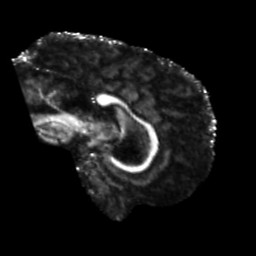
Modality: FA
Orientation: sagittal
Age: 54
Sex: male
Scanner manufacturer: siemens
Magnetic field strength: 3 T
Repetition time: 5.25 s
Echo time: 0.08 s